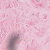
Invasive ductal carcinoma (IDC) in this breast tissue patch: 0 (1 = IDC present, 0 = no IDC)